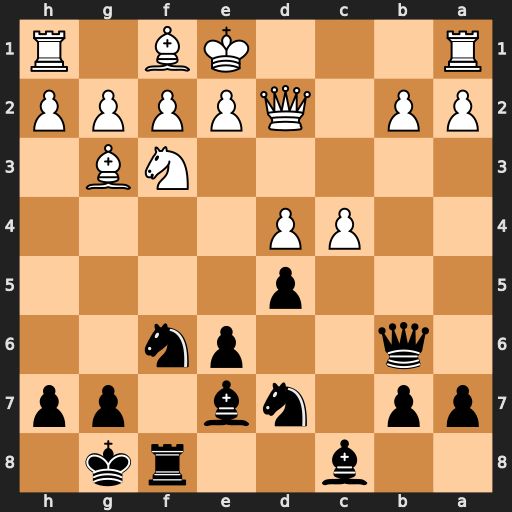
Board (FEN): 2b2rk1/pp1nb1pp/1q2pn2/3p4/2PP4/5NB1/PP1QPPPP/R3KB1R
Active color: b
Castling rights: KQ
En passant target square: -
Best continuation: Bb4 O-O-O Bxd2+